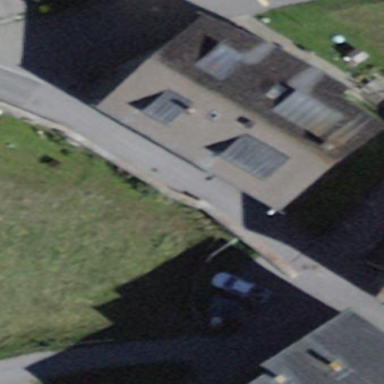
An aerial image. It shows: Building with gabled roof oriented along its length.